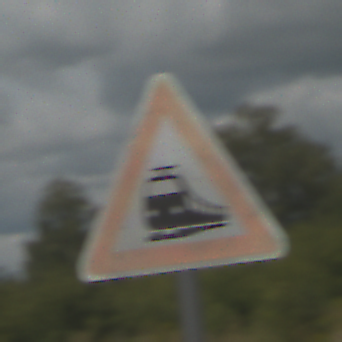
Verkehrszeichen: Bahnuebergang
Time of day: Midday
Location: Outdoor (Suburban)
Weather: PartlyCloudy
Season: Summer
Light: Natural